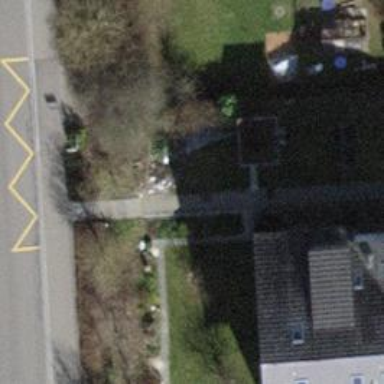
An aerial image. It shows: Steps made of paving stones.